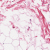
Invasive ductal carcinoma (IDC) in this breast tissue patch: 0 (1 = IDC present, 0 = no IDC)